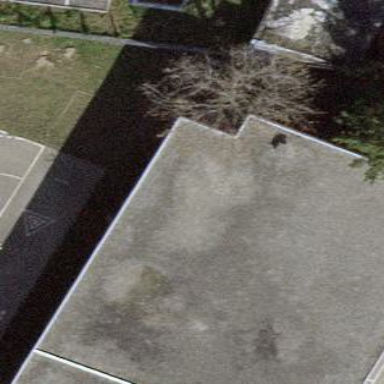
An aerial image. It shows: School building.